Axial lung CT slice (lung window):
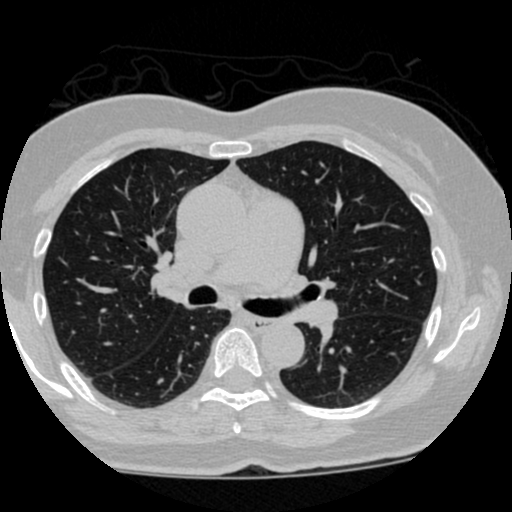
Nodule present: no